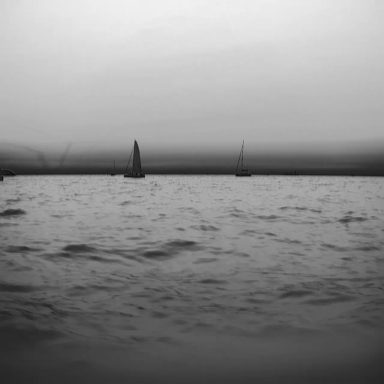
There are three sailboats in the infrared image.